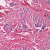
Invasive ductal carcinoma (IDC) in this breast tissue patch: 0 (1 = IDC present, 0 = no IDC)